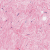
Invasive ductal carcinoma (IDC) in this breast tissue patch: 0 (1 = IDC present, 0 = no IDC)